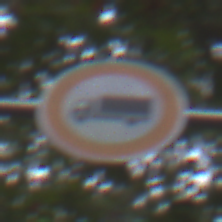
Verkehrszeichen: VerbotFuerKraftfahrzeugeUeberDreiKommaFuenfTonnen
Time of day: MorningAfternoon
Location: Outdoor (Urban)
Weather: Overcast
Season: NotSpecified
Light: Natural